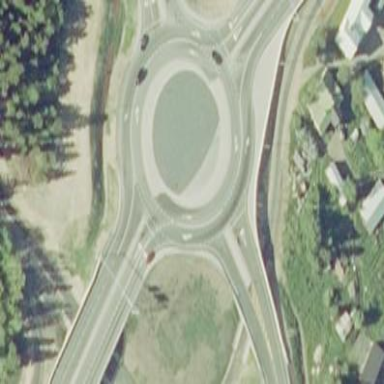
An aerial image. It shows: Roundabout on trunk highway with asphalt surface.